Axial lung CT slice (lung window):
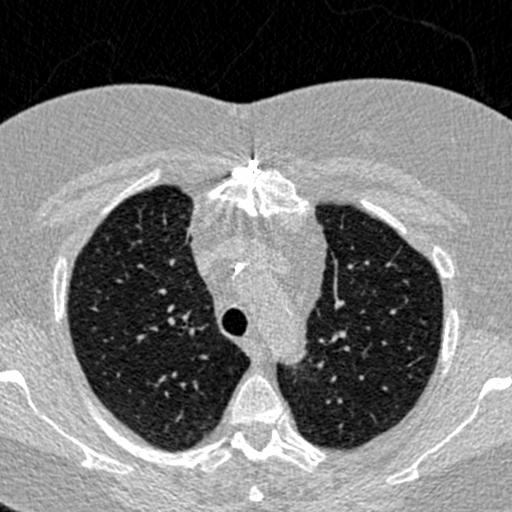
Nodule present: no